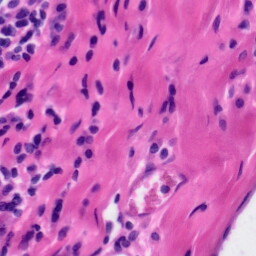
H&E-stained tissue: Tonsil